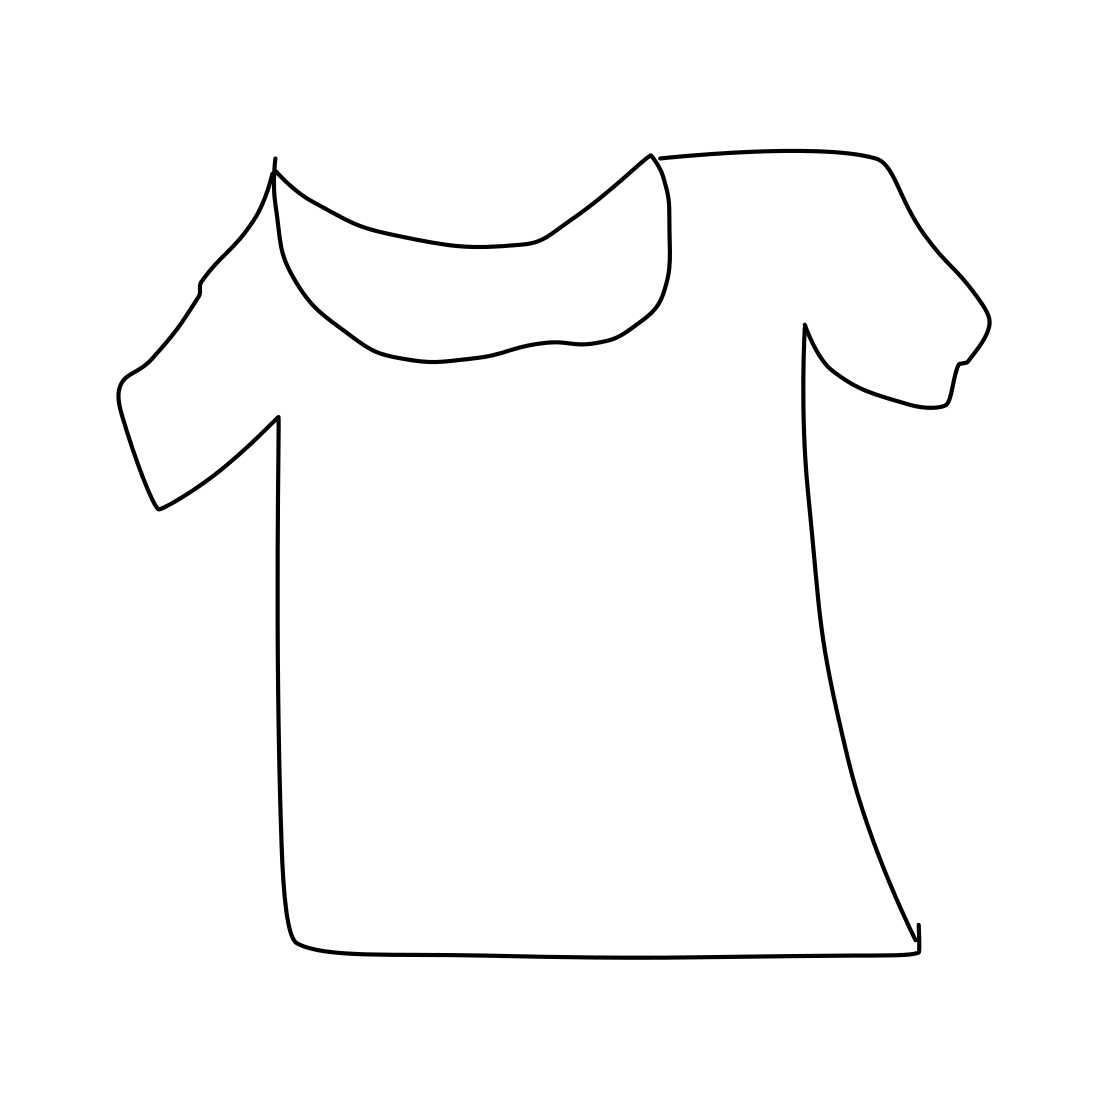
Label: t-shirt